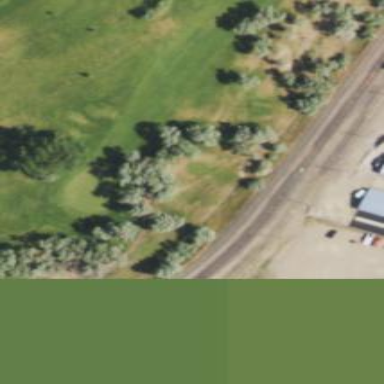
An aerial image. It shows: Well-maintained mown grass area used as golf fairway.